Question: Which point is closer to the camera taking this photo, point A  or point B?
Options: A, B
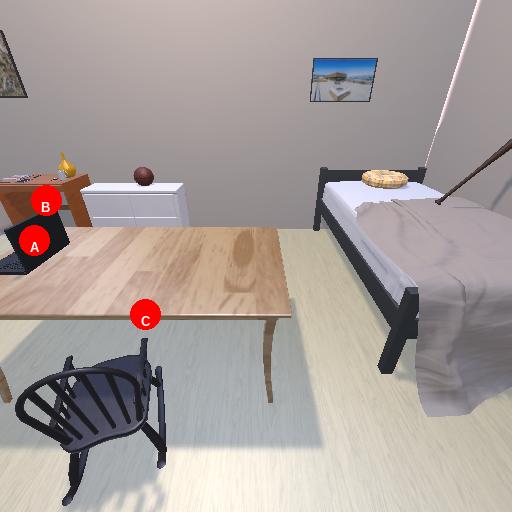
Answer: A